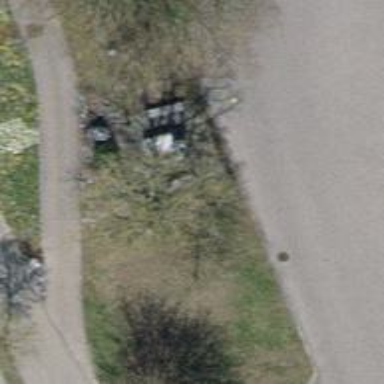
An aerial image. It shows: Concrete bench.